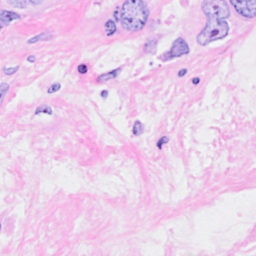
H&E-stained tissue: Breast